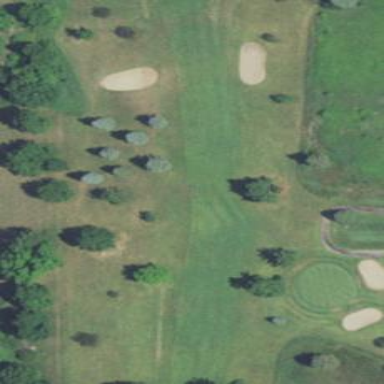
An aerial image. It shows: Golf fairway in the image.